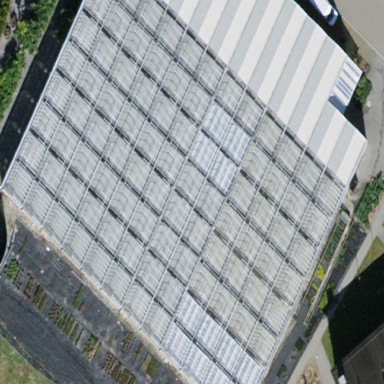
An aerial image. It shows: Greenhouse.